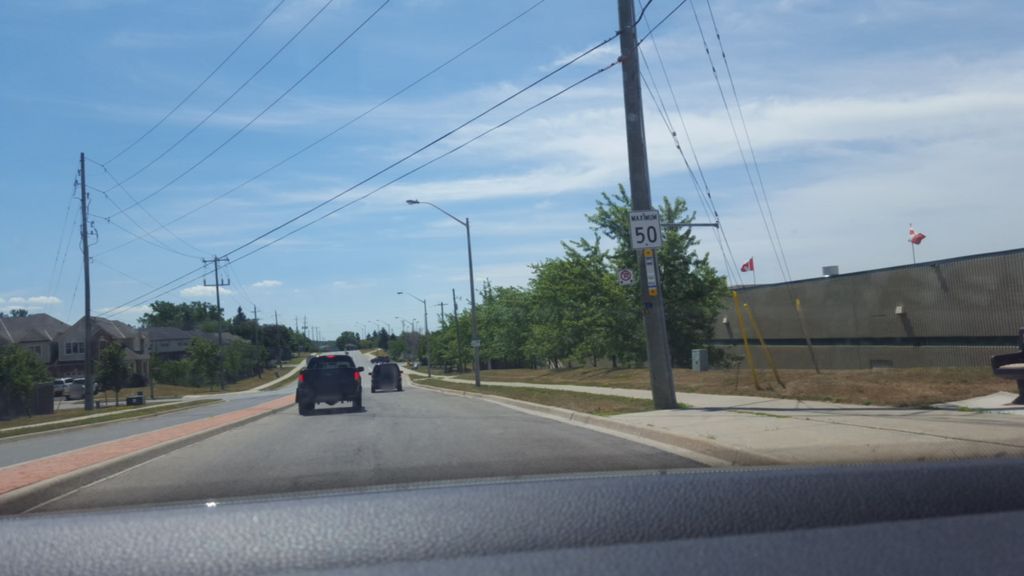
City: hamilton